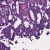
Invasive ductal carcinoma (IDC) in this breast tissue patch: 1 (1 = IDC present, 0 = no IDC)